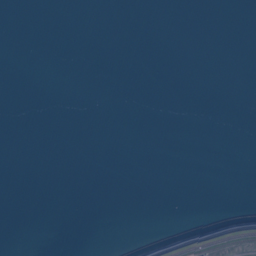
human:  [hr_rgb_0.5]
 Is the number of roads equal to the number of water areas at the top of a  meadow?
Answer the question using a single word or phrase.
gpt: no

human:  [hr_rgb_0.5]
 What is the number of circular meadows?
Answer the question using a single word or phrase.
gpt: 0

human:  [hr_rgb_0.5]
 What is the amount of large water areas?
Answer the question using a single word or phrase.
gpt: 1

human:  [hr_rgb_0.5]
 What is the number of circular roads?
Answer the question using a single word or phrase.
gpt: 0

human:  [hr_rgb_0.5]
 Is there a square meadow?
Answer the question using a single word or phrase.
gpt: no

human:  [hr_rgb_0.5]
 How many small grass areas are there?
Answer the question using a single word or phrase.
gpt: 0

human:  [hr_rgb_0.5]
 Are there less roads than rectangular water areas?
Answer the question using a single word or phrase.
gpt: no

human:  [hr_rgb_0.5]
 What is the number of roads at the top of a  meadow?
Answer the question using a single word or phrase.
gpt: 3

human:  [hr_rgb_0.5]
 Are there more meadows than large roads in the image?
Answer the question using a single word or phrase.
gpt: yes

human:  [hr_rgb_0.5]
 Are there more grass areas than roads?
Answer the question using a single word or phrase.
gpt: no

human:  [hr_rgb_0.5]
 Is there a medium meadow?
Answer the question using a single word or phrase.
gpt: no

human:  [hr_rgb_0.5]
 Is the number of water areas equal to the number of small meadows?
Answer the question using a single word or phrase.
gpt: no

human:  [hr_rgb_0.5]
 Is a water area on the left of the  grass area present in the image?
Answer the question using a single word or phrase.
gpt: no

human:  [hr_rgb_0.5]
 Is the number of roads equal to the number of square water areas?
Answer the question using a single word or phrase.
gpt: no

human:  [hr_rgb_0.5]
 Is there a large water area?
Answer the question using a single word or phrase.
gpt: yes

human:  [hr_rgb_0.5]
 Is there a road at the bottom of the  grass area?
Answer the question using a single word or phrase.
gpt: no

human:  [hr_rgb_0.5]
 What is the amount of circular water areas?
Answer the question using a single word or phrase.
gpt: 0

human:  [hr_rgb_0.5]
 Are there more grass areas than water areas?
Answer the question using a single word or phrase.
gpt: no

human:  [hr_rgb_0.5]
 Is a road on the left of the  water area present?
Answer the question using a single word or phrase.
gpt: yes

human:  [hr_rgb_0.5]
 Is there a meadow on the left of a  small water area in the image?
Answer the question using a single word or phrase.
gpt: no

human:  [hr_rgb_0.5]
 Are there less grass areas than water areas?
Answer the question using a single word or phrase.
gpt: no

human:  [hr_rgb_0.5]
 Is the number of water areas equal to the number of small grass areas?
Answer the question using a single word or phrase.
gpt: no

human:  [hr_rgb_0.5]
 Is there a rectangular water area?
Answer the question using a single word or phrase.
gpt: no

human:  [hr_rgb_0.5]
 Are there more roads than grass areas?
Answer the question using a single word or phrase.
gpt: yes

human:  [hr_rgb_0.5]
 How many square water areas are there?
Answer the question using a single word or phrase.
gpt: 0

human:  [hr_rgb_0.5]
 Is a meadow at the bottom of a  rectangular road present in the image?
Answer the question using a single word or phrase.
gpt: no

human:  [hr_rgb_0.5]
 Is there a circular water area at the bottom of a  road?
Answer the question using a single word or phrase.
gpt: no

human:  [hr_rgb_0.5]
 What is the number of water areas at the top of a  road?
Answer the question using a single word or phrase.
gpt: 1

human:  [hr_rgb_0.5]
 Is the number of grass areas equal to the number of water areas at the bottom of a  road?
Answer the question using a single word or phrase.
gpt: no

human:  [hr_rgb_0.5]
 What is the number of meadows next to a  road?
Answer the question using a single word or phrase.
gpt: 2

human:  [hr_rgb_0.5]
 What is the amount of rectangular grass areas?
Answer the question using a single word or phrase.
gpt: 0

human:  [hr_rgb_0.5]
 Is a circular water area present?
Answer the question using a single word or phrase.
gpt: no

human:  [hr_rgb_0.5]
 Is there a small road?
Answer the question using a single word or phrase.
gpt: yes

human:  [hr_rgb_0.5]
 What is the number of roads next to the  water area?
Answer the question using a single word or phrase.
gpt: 8

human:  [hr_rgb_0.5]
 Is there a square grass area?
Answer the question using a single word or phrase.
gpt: no

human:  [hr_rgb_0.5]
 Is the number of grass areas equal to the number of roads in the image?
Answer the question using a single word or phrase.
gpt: no